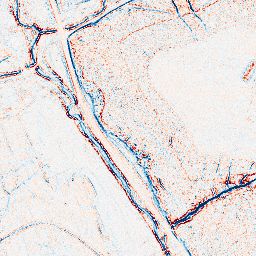
Category: edge_preserving
Decomposition family: bilateral
Decomposition parameters: d: 5
sigma_color: 75
sigma_space: 150
Upsampling method: quadratic
Upsampling parameters: scale: 2
Upsampling scale: 2